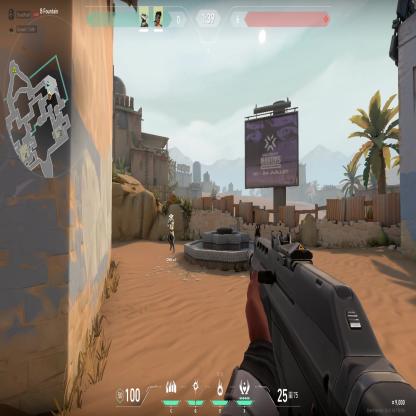
Label: teammate